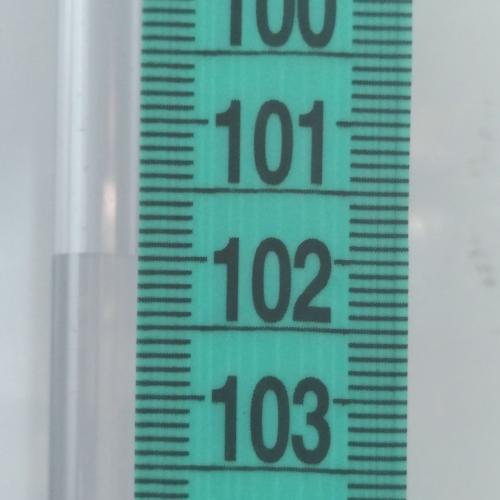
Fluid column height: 102.0 cm